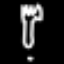
Label: fork